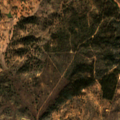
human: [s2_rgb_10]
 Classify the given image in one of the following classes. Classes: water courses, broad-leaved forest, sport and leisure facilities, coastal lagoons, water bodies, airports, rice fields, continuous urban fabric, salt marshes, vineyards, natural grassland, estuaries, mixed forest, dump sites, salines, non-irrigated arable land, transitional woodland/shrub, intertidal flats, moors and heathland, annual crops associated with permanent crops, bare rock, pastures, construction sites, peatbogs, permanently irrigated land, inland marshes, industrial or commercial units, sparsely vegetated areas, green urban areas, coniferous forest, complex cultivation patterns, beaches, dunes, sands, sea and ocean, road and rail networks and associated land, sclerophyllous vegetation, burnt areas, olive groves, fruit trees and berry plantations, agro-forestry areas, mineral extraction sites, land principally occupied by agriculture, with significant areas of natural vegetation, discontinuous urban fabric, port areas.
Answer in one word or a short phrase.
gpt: complex cultivation patterns, agro-forestry areas, broad-leaved forest, transitional woodland/shrub